Chest X-ray:
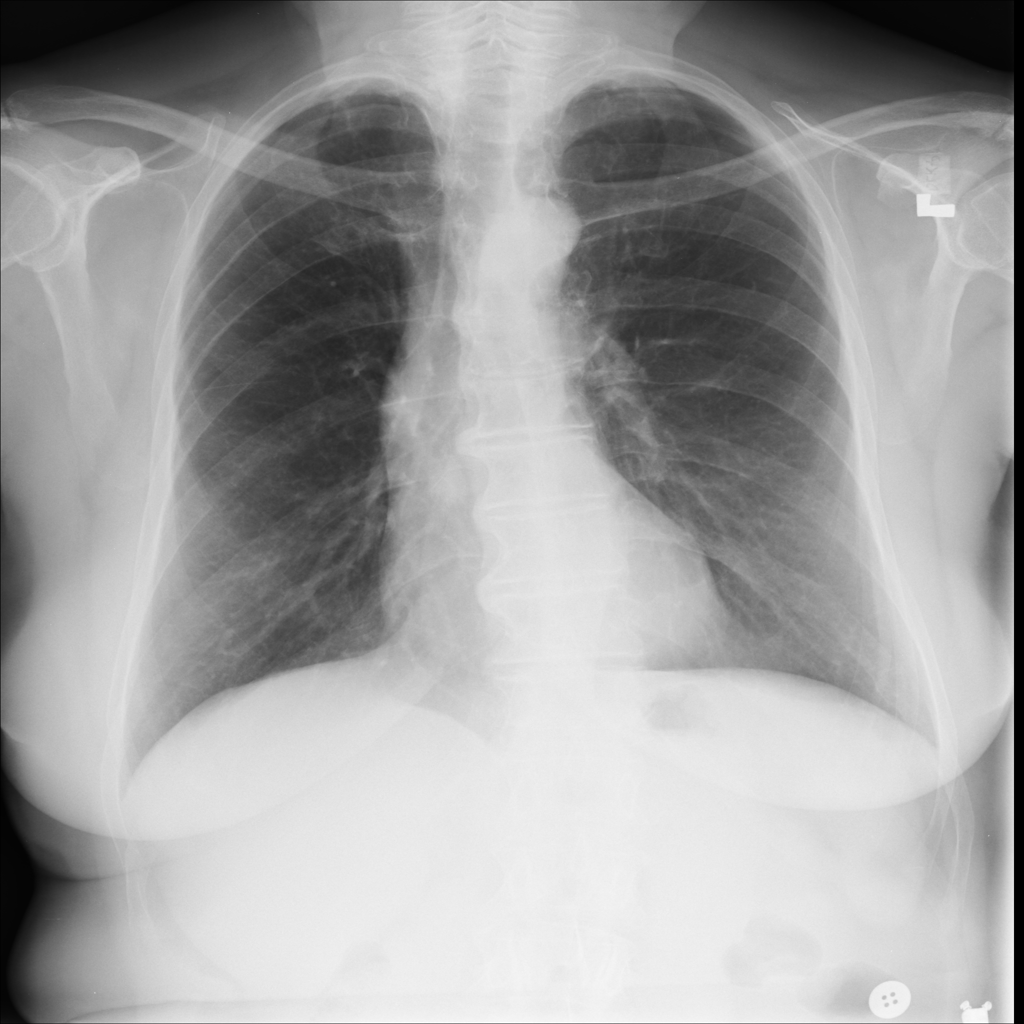
Findings: Fibrosis
No abnormal finding: no